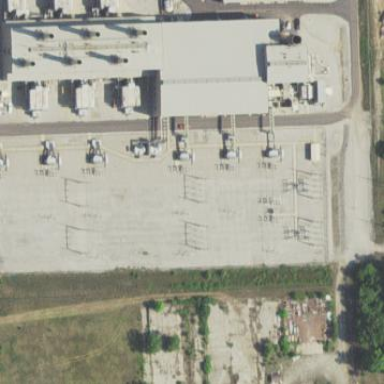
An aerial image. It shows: Transmission-level power substation.